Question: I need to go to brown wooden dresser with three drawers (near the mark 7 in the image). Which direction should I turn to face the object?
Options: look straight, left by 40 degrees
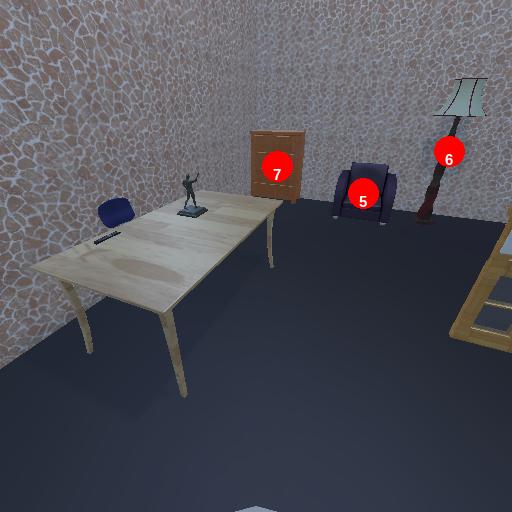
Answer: look straight